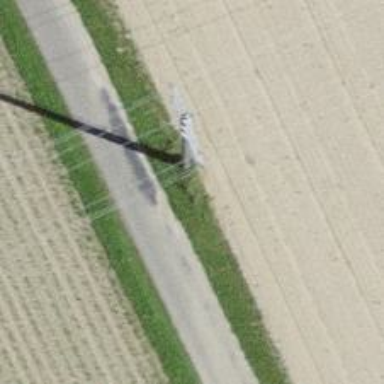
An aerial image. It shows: Concrete power pole.